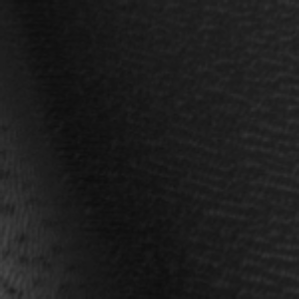
Label: frost